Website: lowes
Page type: account-selection
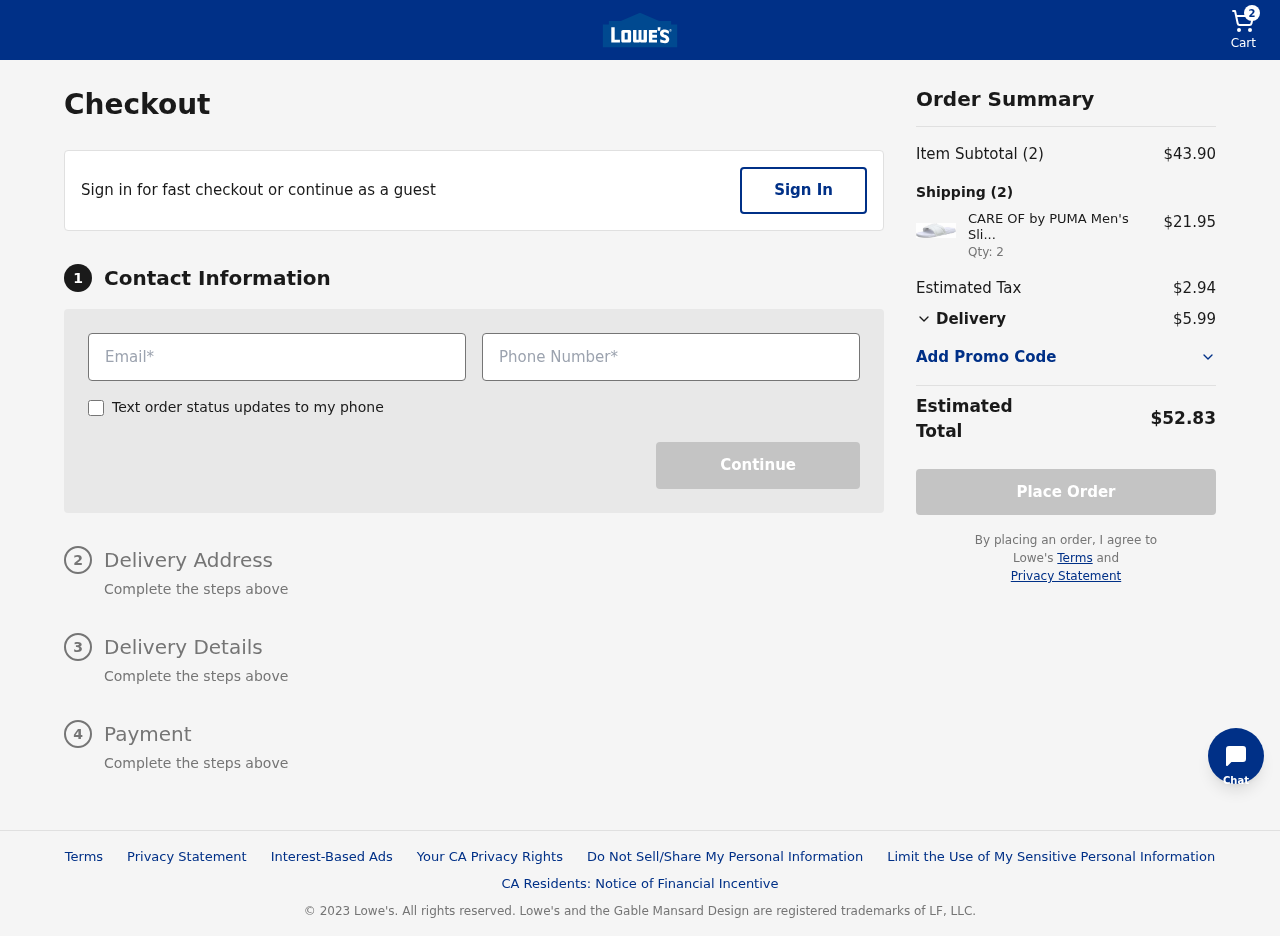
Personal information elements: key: PII_EMAIL
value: scottgibbs@yahoo.com
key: PII_PHONE
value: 7626550084
Product elements: key: PRODUCT1_NAME
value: CARE OF by PUMA Men's Slide Sandal
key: PRODUCT1_PRICE
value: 21.95
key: PRODUCT1_QUANTITY
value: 2
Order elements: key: ORDER_NUM_ITEMS
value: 2
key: ORDER_SUBTOTAL
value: $43.90
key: ORDER_TAX
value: $2.94
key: ORDER_SHIPPING_COST
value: $5.99
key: ORDER_TOTAL
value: $52.83